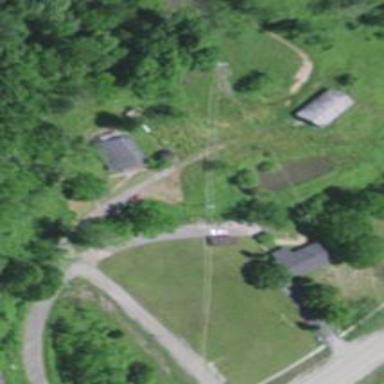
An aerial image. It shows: Driveway leading to service road.